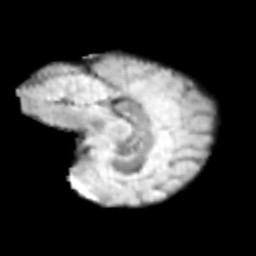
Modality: T2w
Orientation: sagittal
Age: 9
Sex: female
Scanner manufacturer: siemens
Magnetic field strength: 3 T
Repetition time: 3.8 s
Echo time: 0.07 s